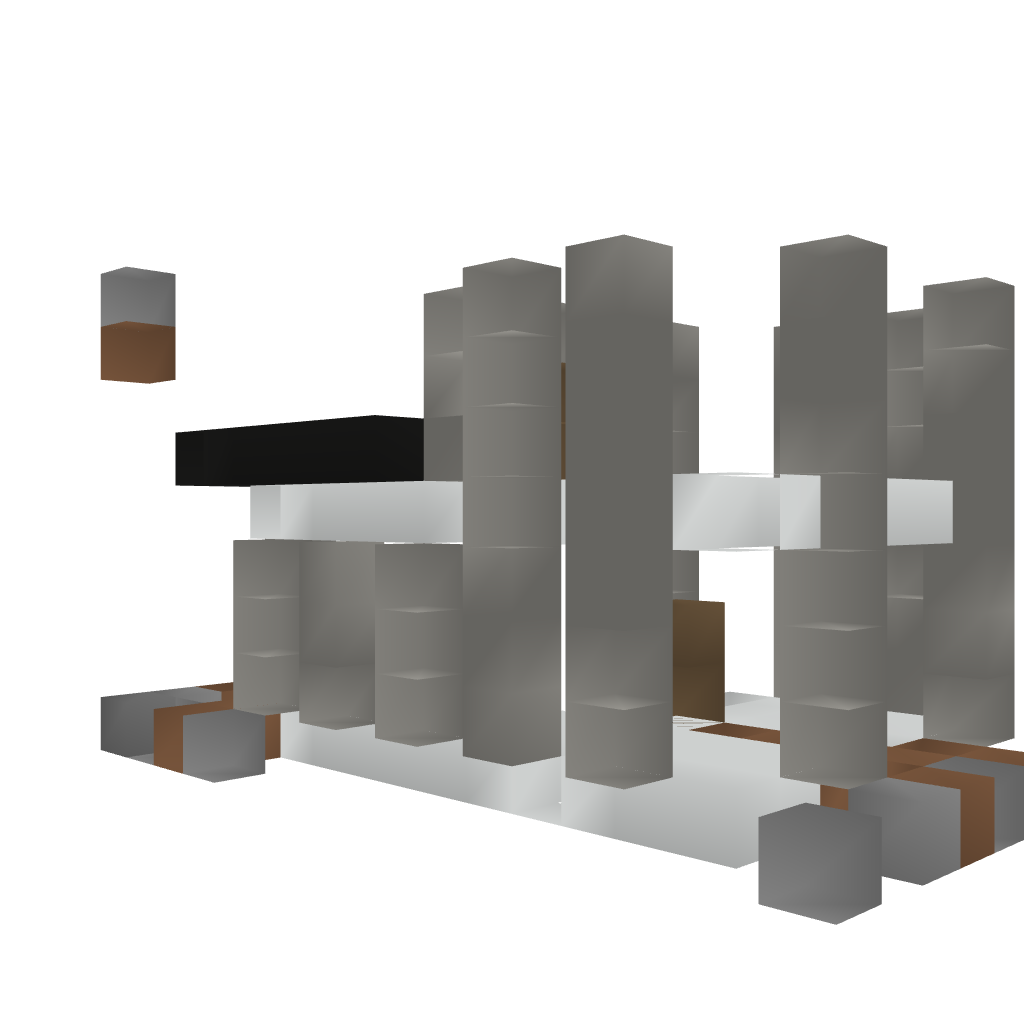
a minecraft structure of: Modern House #1